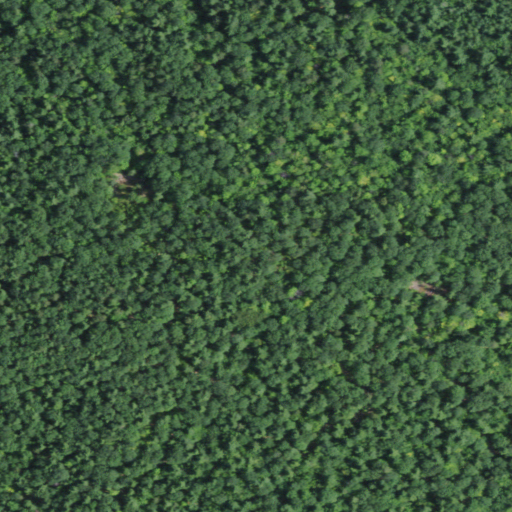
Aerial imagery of mountain in New York named Hamlin Mountain containing deciduous forest, mixed forest, and evergreen forest